Interaction volume radius: 10 \u00c5
Interaction volume height: 10 \u00c5
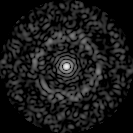
Disorder parameter: 0.8363